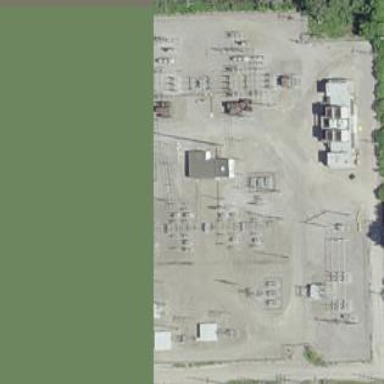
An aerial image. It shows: Outdoor power substation. The substation is at the transmission level. It is surrounded by fence.